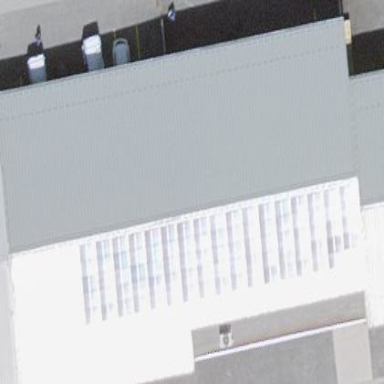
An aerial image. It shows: Industrial building.